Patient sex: M
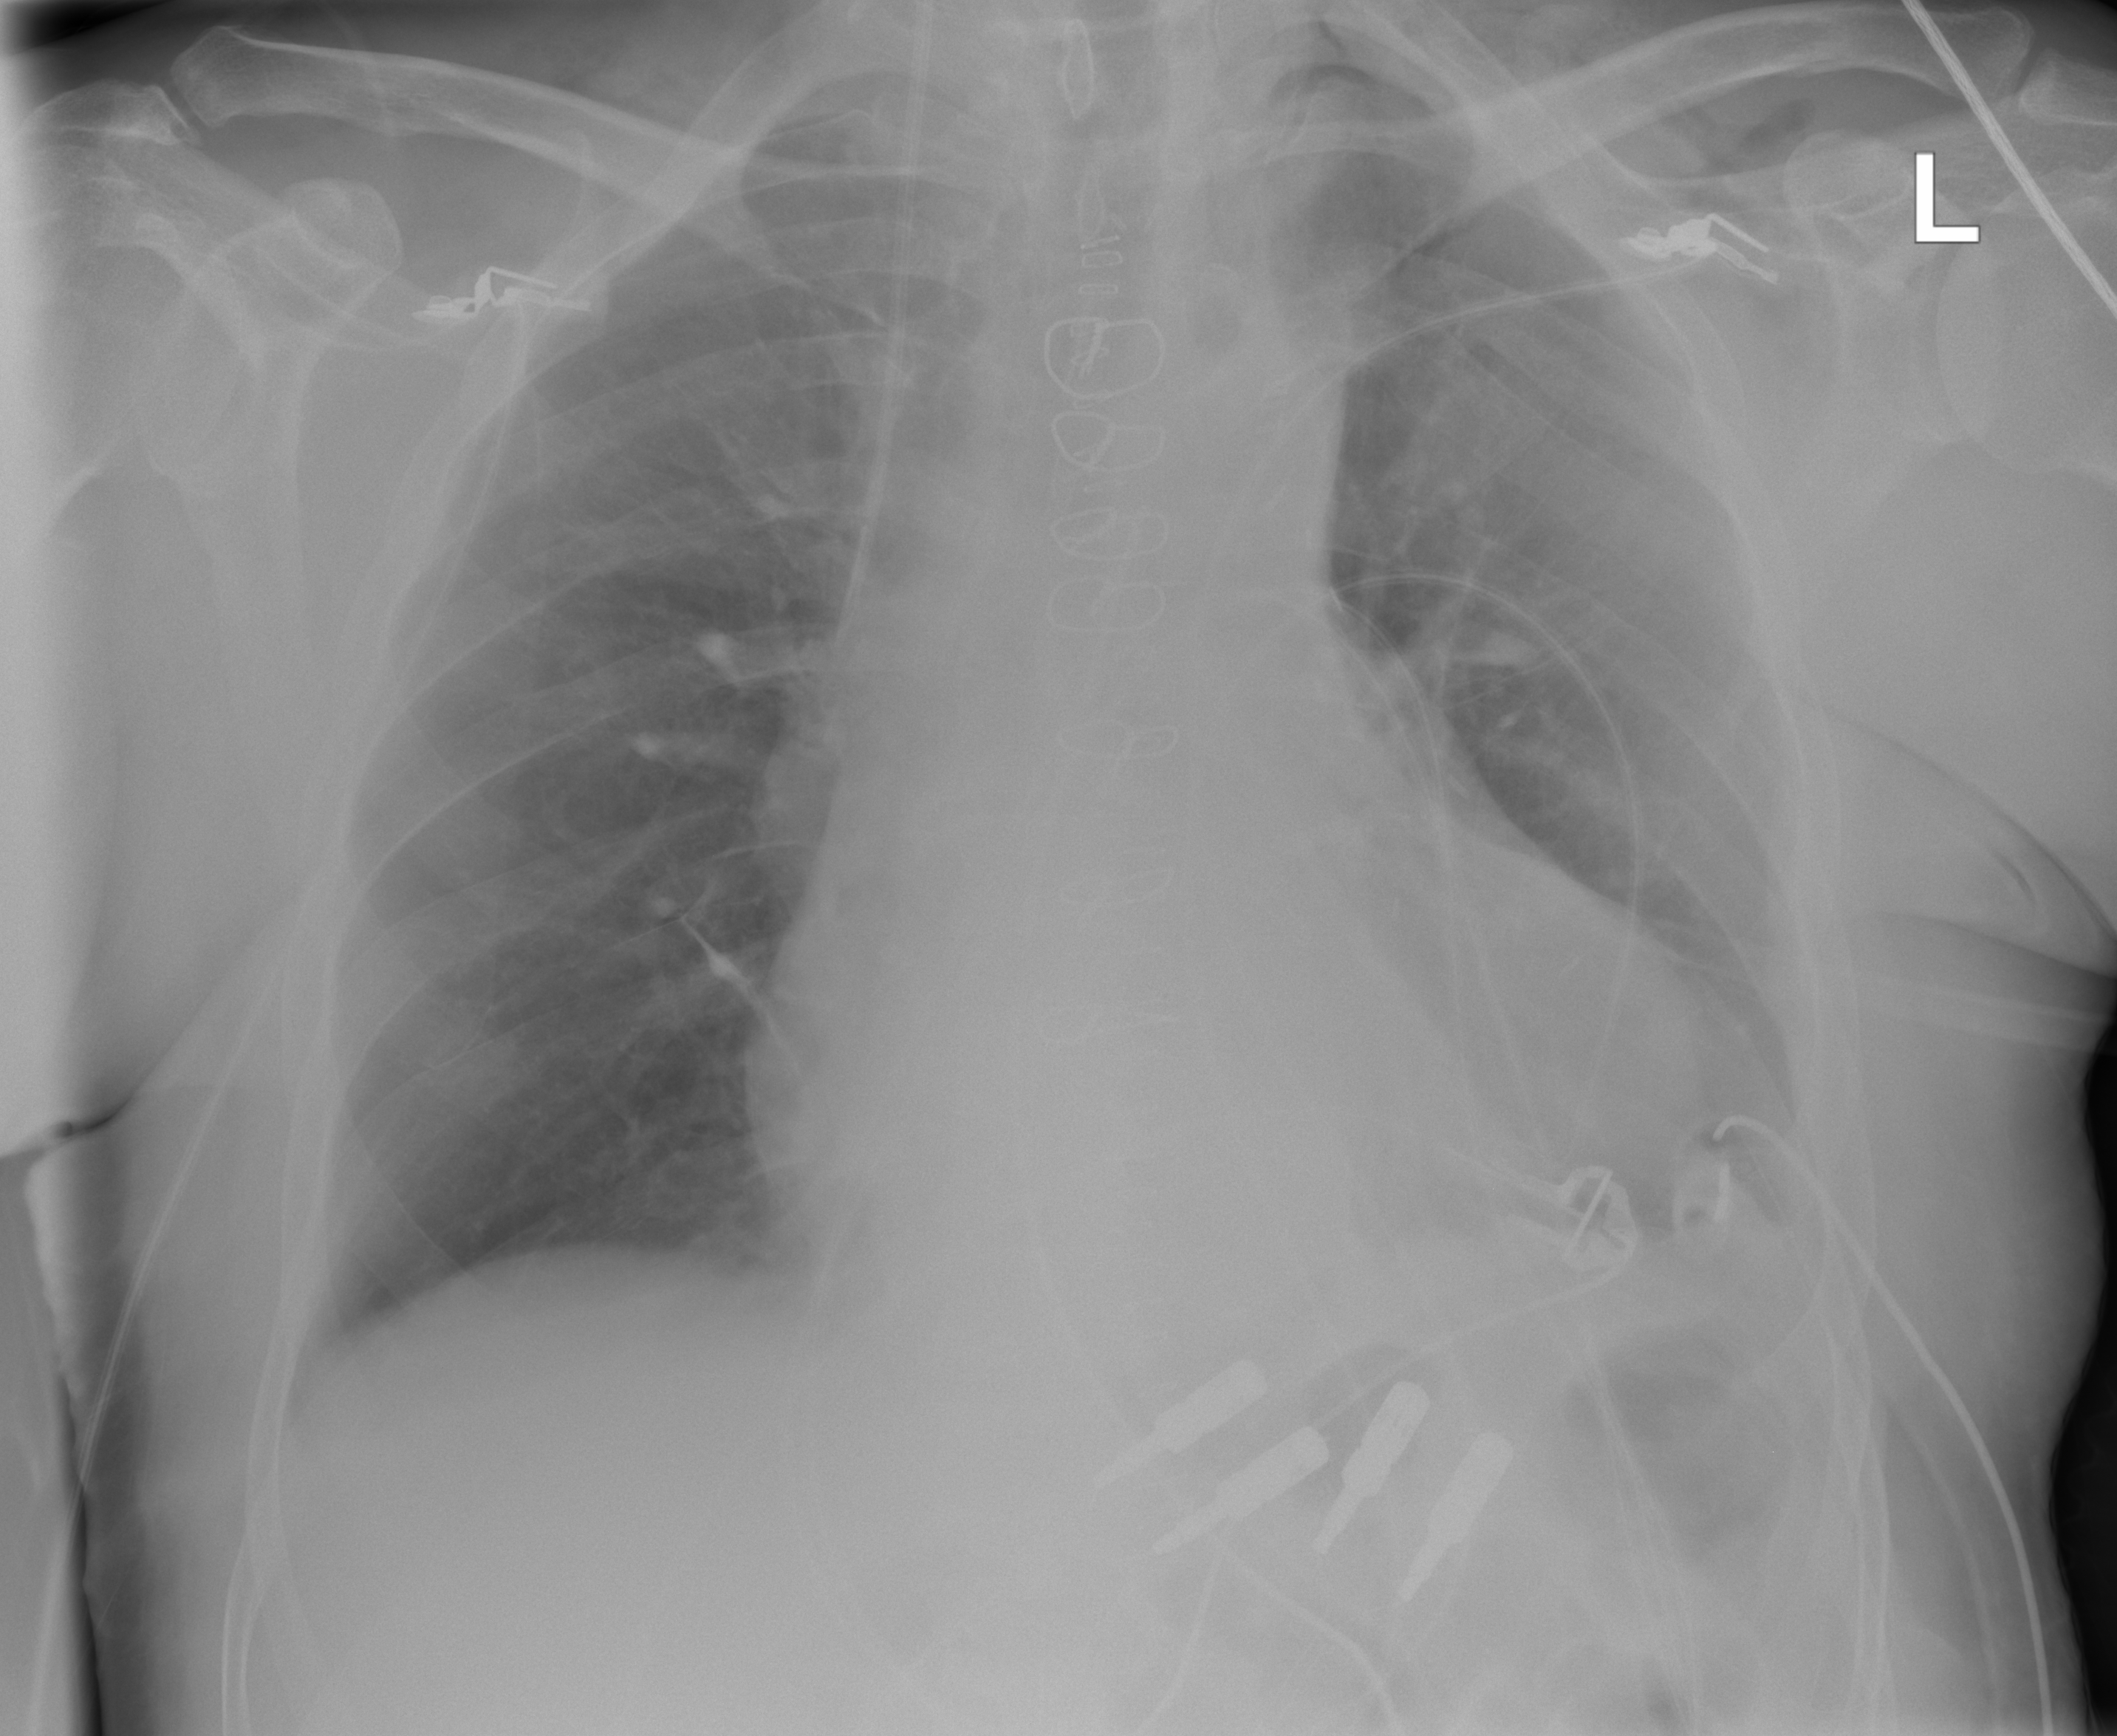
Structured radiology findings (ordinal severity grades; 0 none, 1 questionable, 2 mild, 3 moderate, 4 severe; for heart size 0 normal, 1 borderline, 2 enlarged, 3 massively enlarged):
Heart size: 2
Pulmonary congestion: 0
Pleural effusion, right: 1
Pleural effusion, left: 2
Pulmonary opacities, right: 0
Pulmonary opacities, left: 0
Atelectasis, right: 0
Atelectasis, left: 2